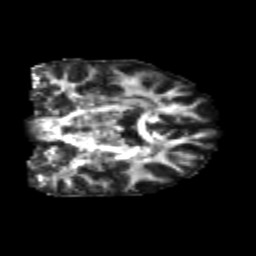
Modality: FA
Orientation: coronal
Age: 21
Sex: female
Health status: healthy
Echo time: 0.074 s